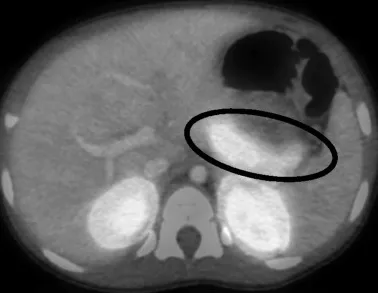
Results of F-Dopa PET Scan. This image demonstrates the results of our patient's F-Dopa PET scan. The pancreas is circled in black. There is no evidence of focal tracer uptake on this image, suggesting diffuse disease. However the finding of diffuse uptake on F-Dopa PET scan does not exclude a focal lesion.
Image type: radiology (pet)